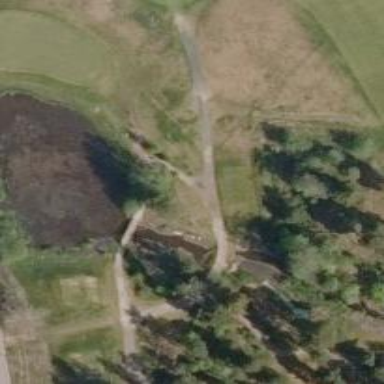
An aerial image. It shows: Pathway for golfing.